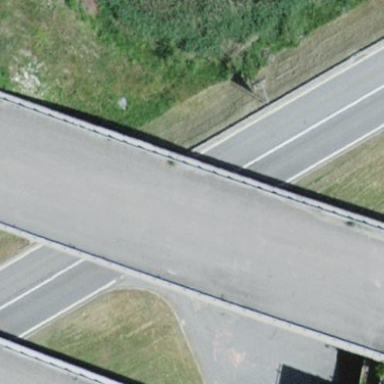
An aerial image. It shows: Man-made bridge.